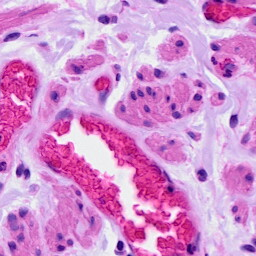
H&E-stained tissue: Ovarian